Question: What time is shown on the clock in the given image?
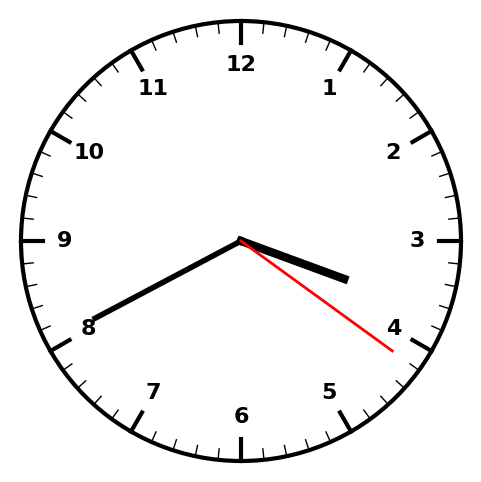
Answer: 03:40:21